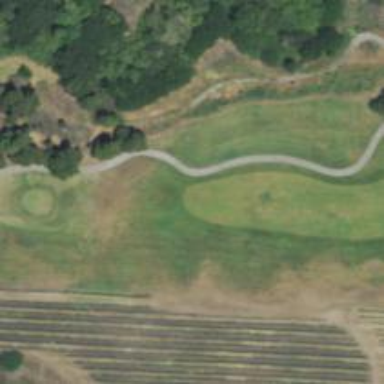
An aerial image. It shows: Footway resembling golf path at the Eagle Vines Golf Course.